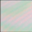
Piece: xx